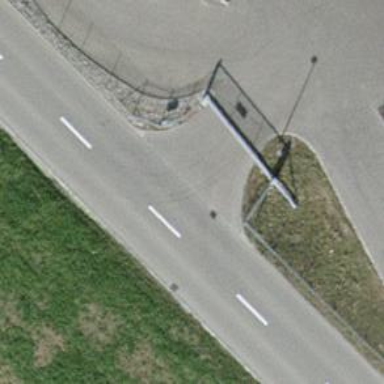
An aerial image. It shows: Gate.